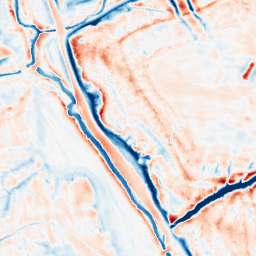
Category: edge_preserving
Decomposition family: bilateral
Decomposition parameters: d: 21
sigma_color: 75
sigma_space: 150
Upsampling method: sinc_hamming
Upsampling parameters: scale: 4
kernel_size: 8
Upsampling scale: 4